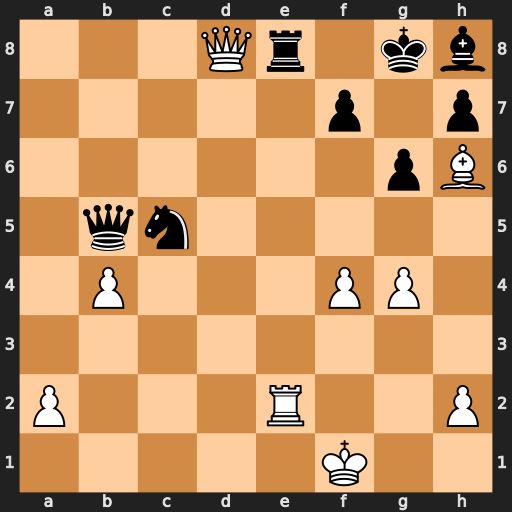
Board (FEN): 3Qr1kb/5p1p/6pB/1qn5/1P3PP1/8/P3R2P/5K2
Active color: w
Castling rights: -
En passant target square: -
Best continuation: Qxe8+ Qxe8 Rxe8#